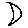
Label: moon